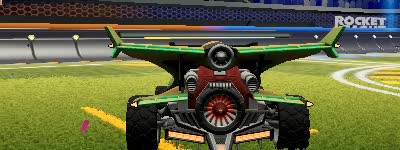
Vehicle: aftershock